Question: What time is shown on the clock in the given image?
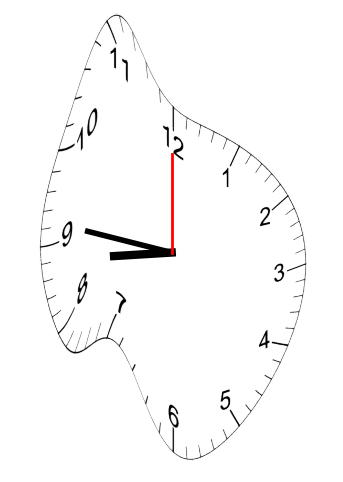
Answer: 08:46:00